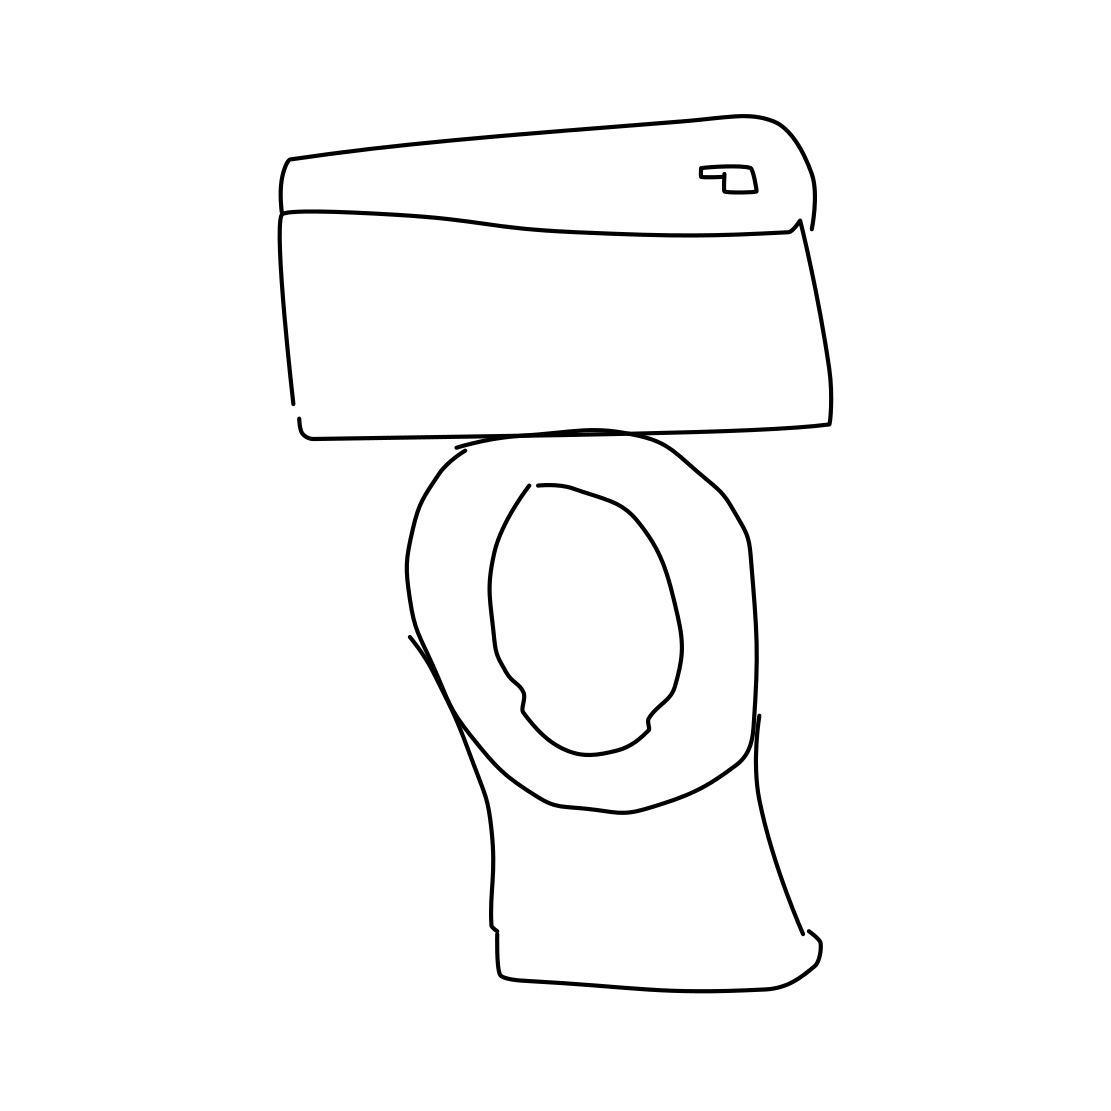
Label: toilet